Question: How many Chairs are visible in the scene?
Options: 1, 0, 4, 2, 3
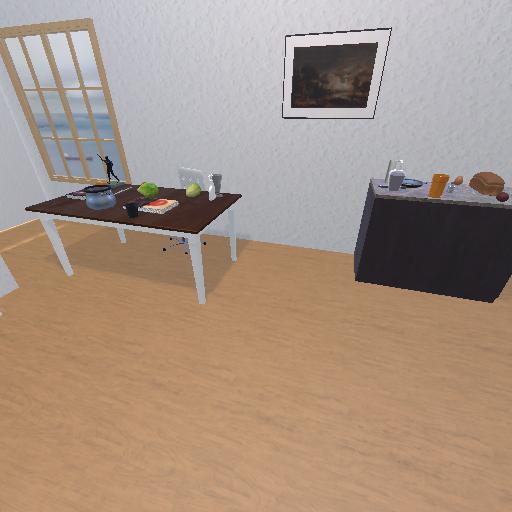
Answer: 1